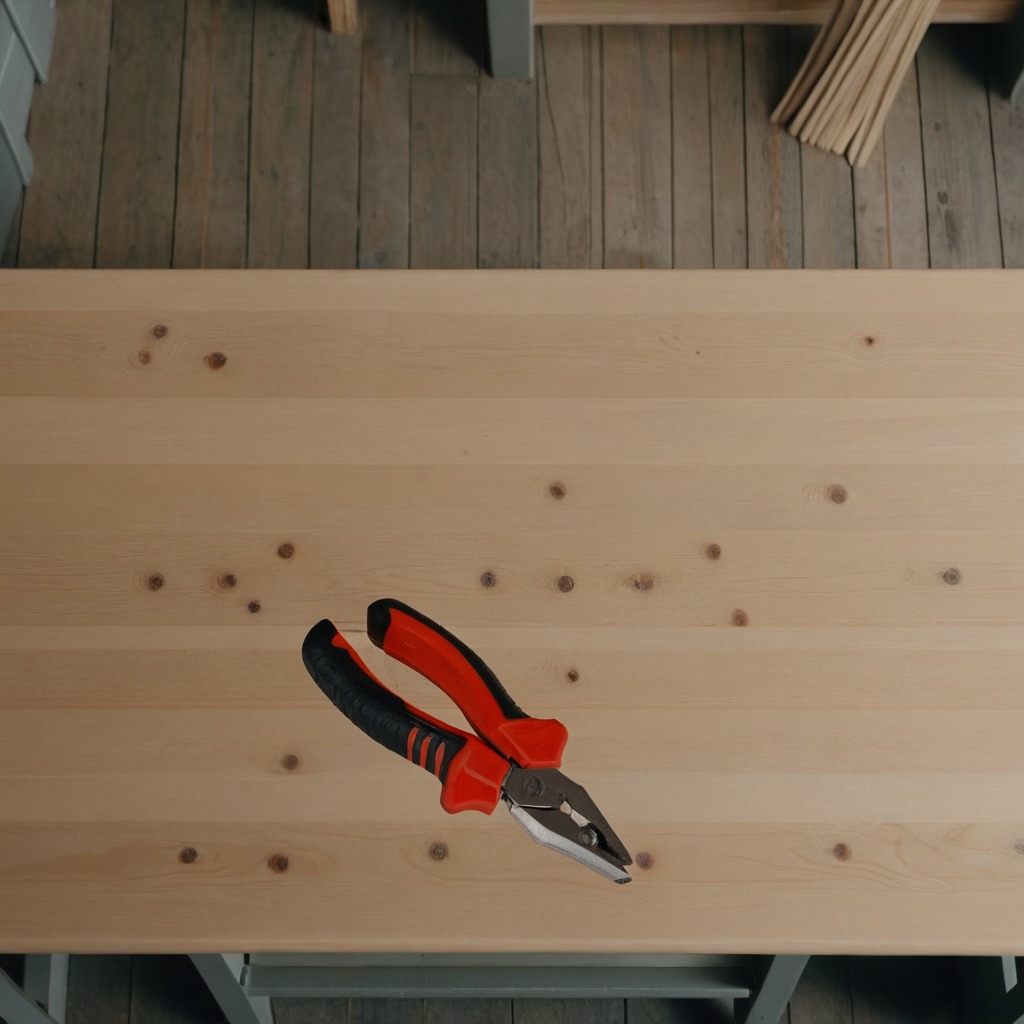
A plier is lying on a workbench inside a coastal fishing gear workshop.